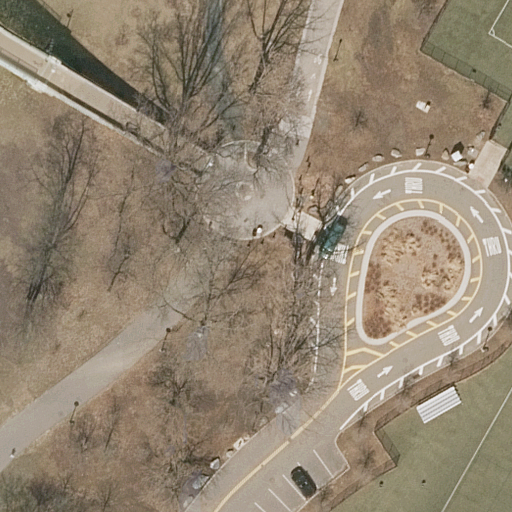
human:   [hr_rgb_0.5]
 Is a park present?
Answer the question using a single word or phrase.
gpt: yes

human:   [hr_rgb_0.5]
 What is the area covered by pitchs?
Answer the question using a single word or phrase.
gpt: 201m2

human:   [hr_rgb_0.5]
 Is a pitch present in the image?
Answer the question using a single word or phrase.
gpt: yes

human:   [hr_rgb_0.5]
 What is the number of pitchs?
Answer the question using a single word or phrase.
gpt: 2

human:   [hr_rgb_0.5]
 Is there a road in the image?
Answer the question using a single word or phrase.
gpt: yes

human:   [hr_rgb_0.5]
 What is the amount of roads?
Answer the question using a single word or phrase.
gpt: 8

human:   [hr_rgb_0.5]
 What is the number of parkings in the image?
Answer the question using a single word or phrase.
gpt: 1

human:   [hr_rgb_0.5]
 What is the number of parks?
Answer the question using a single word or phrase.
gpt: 1

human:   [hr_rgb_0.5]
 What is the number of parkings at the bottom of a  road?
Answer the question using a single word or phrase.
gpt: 1

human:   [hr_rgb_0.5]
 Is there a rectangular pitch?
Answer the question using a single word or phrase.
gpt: yes

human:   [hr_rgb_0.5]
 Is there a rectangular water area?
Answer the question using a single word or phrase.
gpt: no

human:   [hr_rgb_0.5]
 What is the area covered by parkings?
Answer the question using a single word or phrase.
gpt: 257m2

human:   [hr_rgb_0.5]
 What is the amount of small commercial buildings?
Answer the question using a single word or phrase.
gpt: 0

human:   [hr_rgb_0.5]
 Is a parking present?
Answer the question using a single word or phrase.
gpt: yes

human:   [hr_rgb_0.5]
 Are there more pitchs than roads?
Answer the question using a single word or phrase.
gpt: no

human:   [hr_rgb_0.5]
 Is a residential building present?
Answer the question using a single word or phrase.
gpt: no

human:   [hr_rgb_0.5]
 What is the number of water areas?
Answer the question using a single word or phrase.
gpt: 0

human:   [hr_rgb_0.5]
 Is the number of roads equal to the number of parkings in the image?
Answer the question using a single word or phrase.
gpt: no

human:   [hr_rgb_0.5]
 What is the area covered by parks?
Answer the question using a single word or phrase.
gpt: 8848m2

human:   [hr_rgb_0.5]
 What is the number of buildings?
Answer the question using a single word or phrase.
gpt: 0

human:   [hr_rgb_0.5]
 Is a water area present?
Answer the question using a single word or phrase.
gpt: no

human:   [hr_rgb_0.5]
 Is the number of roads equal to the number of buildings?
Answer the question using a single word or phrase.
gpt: no

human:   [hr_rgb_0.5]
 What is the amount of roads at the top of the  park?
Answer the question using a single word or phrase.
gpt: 0

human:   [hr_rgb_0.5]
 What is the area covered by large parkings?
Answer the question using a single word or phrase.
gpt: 0m2

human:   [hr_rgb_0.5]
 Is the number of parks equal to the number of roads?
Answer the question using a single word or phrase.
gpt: no

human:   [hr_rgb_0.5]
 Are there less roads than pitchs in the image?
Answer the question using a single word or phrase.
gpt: no

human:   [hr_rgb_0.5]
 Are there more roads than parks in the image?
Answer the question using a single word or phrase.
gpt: yes

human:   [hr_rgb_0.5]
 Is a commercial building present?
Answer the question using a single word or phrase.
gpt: no

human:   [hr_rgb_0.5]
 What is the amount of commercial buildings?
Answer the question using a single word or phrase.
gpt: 0

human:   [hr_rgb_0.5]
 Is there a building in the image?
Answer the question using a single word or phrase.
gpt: no

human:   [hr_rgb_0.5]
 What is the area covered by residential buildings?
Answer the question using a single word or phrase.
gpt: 0m2

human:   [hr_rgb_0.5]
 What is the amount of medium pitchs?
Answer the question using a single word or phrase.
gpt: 1

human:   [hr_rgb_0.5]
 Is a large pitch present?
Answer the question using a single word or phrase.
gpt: no

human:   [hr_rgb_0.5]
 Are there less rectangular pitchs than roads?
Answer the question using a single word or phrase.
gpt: yes

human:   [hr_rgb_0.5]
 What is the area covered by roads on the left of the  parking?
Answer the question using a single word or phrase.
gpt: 0m2

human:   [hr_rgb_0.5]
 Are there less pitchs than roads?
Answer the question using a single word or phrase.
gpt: yes

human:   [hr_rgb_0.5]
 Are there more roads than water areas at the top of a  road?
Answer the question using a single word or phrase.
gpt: yes

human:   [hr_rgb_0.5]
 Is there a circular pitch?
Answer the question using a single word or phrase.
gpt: no

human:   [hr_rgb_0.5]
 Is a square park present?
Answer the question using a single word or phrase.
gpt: no

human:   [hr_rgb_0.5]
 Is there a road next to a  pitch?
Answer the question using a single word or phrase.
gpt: yes

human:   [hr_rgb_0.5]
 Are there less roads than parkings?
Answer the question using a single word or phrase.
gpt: no

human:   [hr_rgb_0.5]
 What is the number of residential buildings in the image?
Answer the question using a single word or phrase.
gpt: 0

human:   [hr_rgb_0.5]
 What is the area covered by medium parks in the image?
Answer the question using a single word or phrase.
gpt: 0m2

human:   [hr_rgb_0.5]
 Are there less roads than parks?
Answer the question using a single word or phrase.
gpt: no

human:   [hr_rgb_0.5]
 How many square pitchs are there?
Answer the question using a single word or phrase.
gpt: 0

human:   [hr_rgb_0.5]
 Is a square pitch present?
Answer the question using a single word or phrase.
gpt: no

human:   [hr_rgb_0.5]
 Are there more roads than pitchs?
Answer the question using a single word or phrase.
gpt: yes

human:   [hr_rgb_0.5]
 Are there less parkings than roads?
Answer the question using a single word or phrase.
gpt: yes

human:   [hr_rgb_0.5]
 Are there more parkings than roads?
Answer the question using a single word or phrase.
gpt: no

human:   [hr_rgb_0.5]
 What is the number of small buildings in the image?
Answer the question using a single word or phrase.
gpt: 0

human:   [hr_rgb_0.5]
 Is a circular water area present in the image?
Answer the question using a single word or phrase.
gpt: no

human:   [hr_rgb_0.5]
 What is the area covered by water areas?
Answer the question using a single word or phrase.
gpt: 0m2

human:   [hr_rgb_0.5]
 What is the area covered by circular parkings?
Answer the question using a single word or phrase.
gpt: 0m2

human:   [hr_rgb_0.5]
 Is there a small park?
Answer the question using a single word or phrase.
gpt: no

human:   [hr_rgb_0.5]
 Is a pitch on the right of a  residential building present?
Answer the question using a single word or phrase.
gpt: no

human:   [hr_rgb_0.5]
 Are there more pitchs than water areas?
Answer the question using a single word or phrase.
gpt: yes

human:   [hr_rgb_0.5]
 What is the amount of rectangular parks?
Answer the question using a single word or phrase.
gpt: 1

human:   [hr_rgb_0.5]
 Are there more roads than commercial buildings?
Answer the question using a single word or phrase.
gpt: yes

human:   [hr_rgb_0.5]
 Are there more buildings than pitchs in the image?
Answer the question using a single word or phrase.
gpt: no

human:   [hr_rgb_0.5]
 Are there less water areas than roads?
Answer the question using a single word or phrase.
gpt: yes

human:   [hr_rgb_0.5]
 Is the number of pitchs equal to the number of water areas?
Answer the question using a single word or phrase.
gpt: no

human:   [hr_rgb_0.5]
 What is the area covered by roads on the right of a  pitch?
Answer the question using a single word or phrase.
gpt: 0m2

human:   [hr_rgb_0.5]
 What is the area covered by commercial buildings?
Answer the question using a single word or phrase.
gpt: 0m2

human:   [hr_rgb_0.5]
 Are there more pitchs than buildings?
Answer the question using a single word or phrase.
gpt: yes